Field crop: tomato
Growth stage: 1
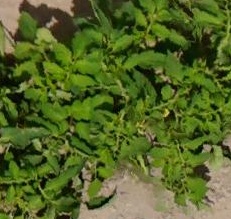
Species: tomato